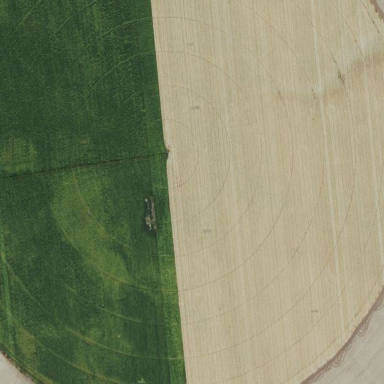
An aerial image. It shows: Farmland with pivot irrigation system.